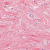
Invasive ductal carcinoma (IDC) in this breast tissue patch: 0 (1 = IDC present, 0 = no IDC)